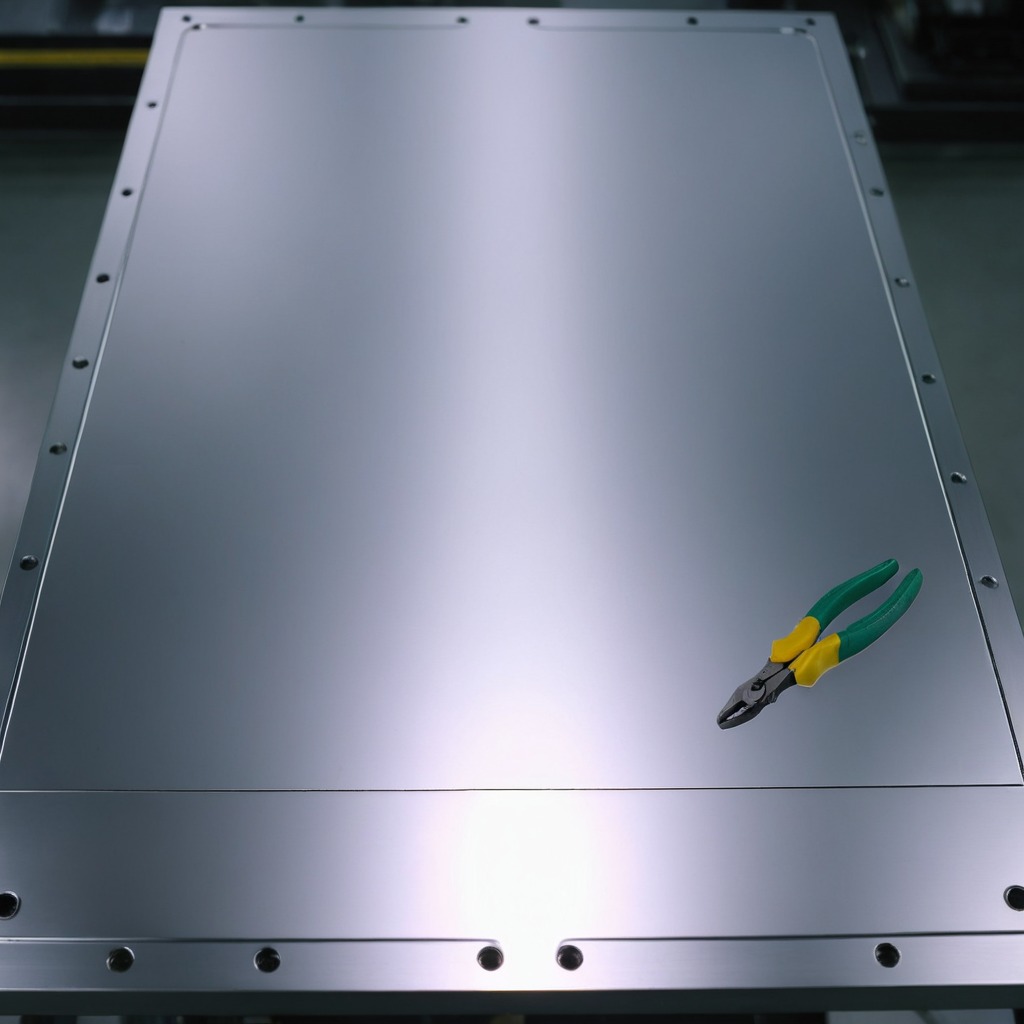
A plier is lying on a metal table in a machine shop under fluorescent lights.